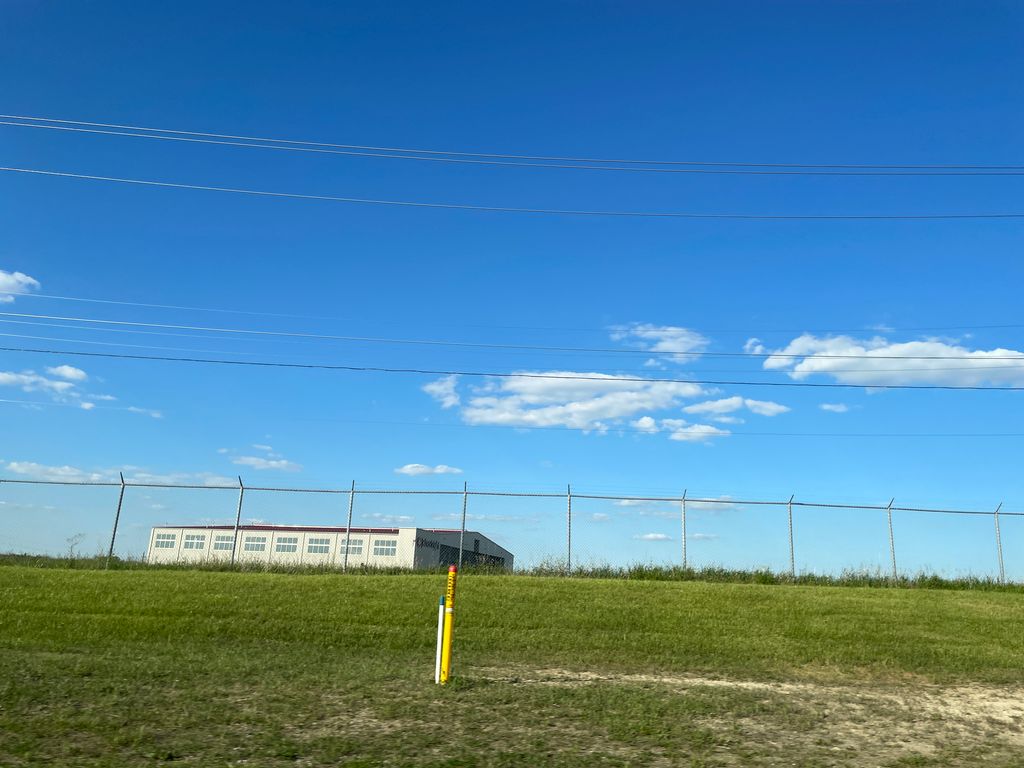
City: kitchener-waterloo